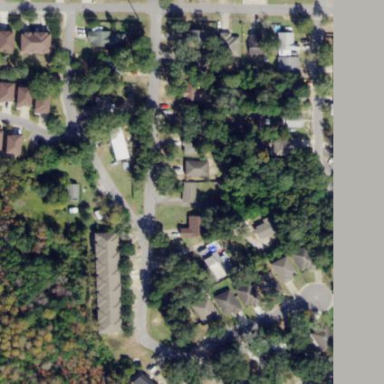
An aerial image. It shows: This residential area consists of single-family homes.